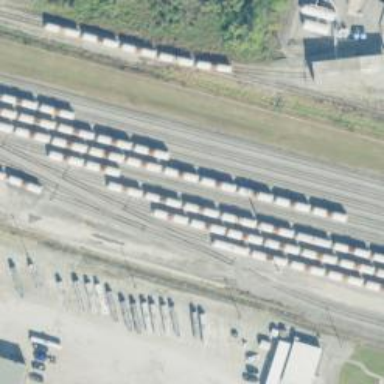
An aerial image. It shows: Rail spur service.